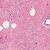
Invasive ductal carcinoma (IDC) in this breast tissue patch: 0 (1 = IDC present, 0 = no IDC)